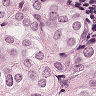
Metastatic tissue present: yes